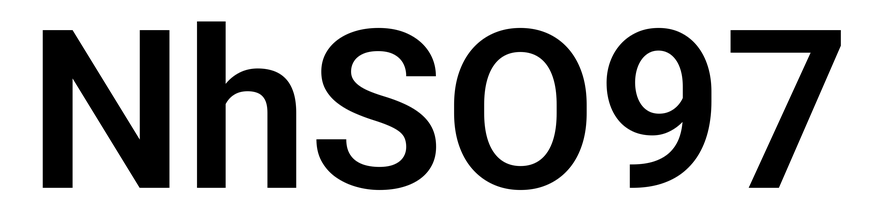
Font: Roboto_SemiBold